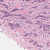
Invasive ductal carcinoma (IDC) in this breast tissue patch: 1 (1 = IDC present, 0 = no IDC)